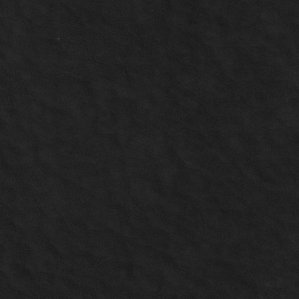
Label: non_frost